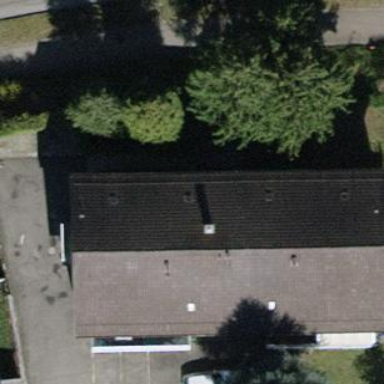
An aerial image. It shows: Gabled roof on pitched apartment building.